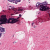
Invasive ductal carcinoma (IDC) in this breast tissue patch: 0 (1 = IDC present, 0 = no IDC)